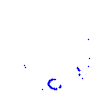
Particle: proton